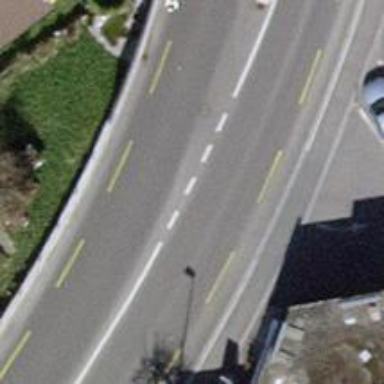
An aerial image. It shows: Tertiary road with asphalt surface. There is cycle lane on the left side and asphalt sidewalk running parallel to it.